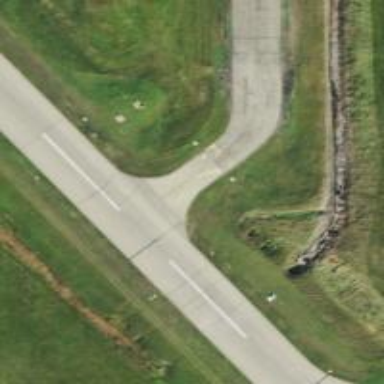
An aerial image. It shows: Asphalt runway at the airport.